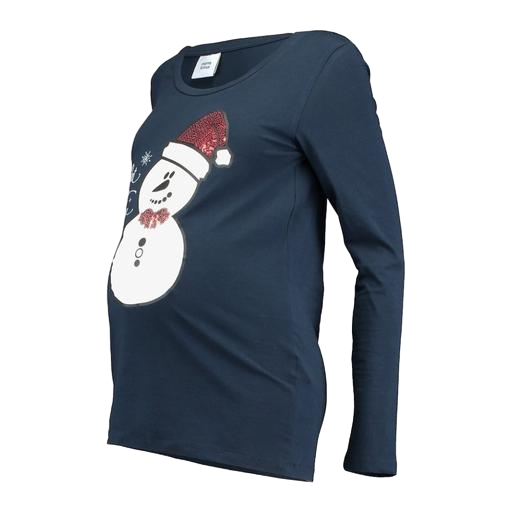
blue last christmas long-sleeved shirt, blue maternity top embroidery, blue iconic women's long-sleeved t-shirt, white background